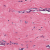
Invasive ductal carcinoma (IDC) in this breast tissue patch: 0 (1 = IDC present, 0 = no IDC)